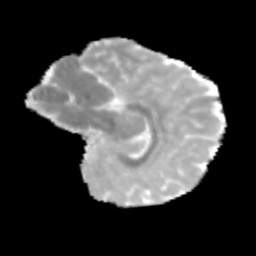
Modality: MD
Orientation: sagittal
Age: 9
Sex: female
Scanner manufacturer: siemens
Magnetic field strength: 3 T
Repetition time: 3.8 s
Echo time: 0.07 s